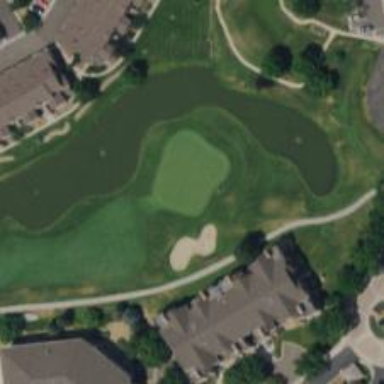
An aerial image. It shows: Golf hole.